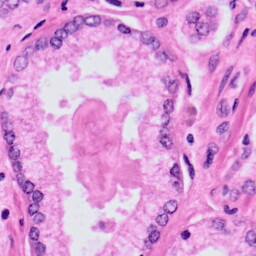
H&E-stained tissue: Prostate